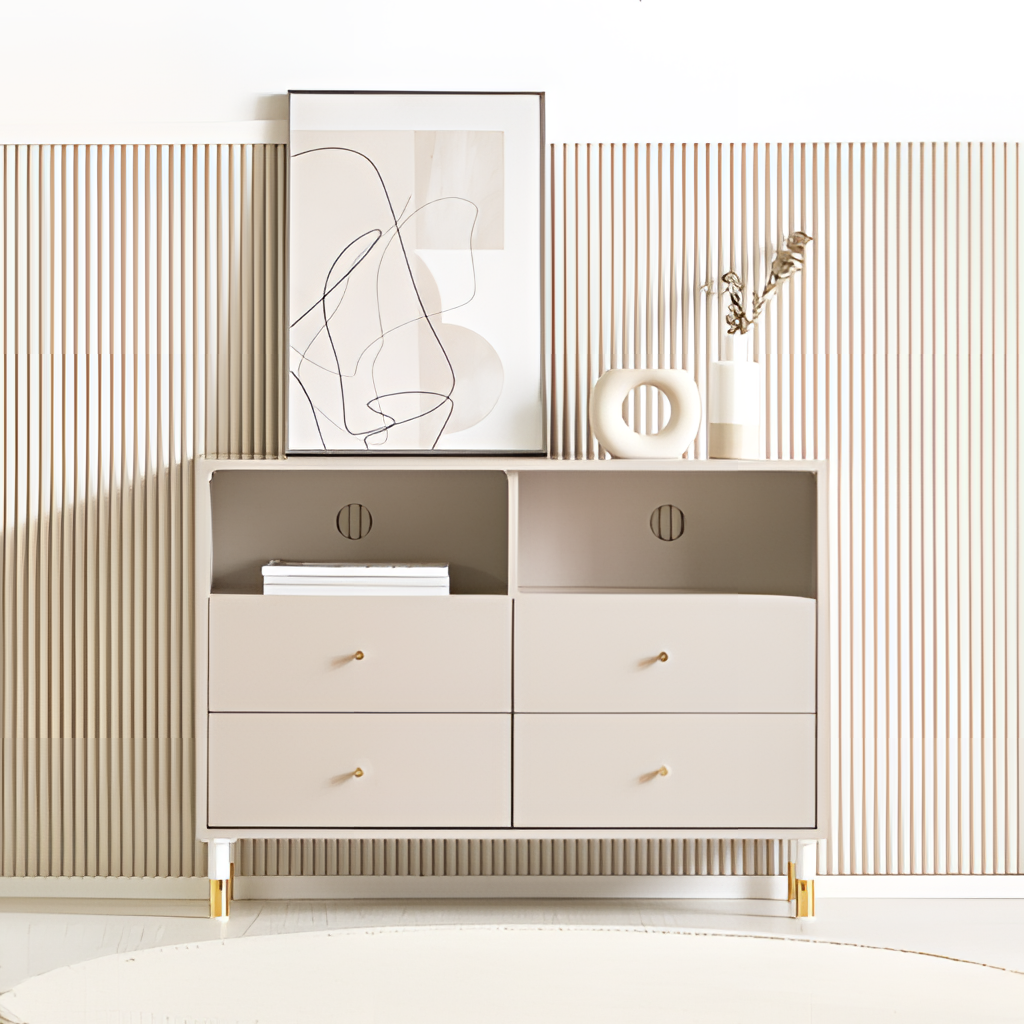
beige wood dresser, living room, minimalist, tile flooring, with large square pattern, beige wood wallpaper, with vertical panel pattern